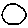
Label: circle